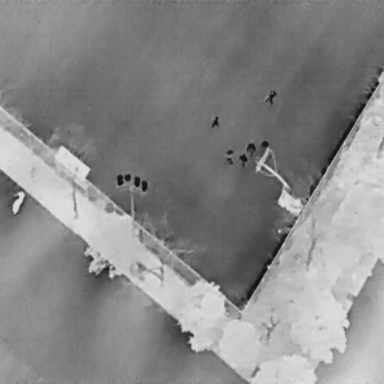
There are seven objects shown in the infrared image, including six People, and a Bicycle.